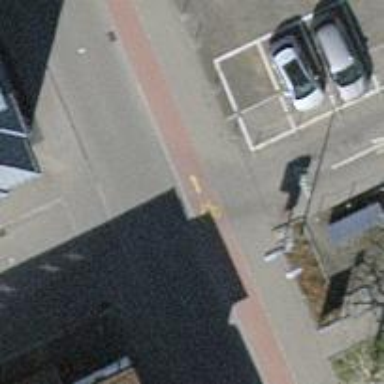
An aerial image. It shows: Tertiary road with asphalt surface and cycle track on the left.